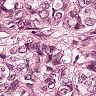
Metastatic tissue present: yes